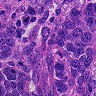
Metastatic tissue present: yes